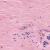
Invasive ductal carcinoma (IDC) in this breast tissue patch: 0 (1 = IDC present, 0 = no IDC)